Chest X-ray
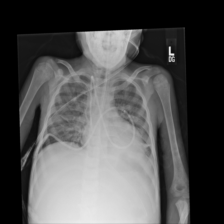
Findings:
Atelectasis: negative
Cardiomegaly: negative
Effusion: negative
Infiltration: negative
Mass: negative
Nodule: negative
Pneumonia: negative
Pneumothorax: negative
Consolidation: positive
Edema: negative
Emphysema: negative
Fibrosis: negative
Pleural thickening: negative
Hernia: negative